Question: For some reason my query does not take these records into consideration:
'''
50 19/09/2019 15:00:00
60 19/09/2019 17:00:00
70 19/09/2019 18:00:00
'''
What is causing that? Everything seems to work fine otherwise. It excludes the record which is beyond 7 days ago.

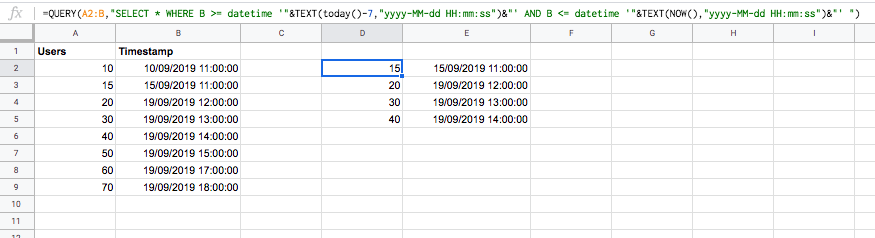
Answer: '''
=QUERY(A:B,
"where B >= date '"&TEXT(TODAY()-7, "yyyy-MM-dd")&"'
and B <= datetime '"&TEXT(NOW(), "yyyy-MM-dd hh:mm:ss")&"'", 0)
'''
<URL>